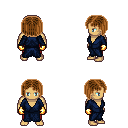
a pixel art fantasy rpg character, male body template, human, tanned skin, blue robe, red pants, brown pageboy hairstyle, gold gloves, four views (front, back, left, right), 2x2 character sprite sheet, small pixel art, hard edges, no anti-aliasing